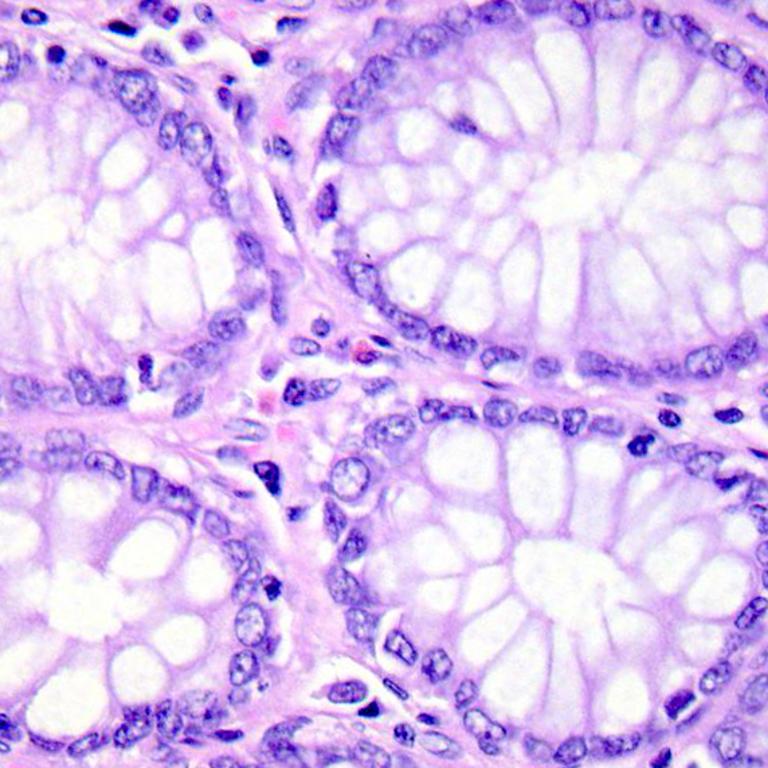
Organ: colon
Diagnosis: benign